Question:
Hiya,
I'm a bit of a newbie to .NET so please ignore my ignorance. If you look at the above image (a complete prototype, ignore black bits :)) you will see lovely menus, toolbars & statusbars all using windows XP render mode and in a funky blue.
Look at the form, labels, checkboxes and other buttons and you see horrible old school windows grey. These components don't have a render mode.
My question: is there any way to show everything in XP style or do I have to chose new components?
Thx.
A.
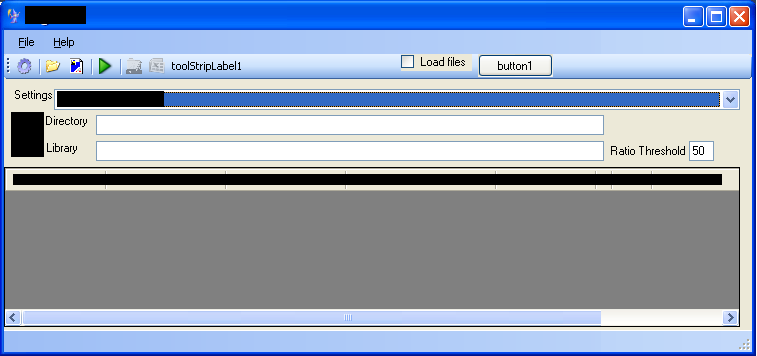
Answer: It looks like XP style. The button has rounded corners with smooth 3D look (not just "raised box" as the "old school gray" was like).
Here is example of old style grey buttons:
<URL>
<URL>
It seems like there are no way of getting the toolbar background as background on the checkbox and button. An alternative is to add them as toolbar buttons instead, using DisplayStyle=Text.
The check box can be replaced with a toolbar button and setting 'CheckOnClick=True'. It also has a property 'Checked' that can be true or false. If you need tri-state, you can use the property 'CheckState' instead.